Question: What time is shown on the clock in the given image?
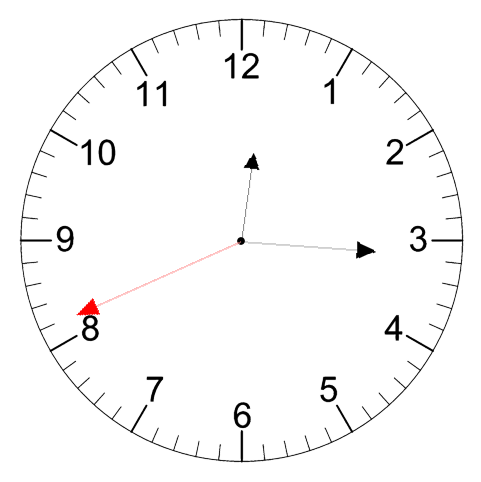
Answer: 12:15:41